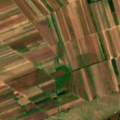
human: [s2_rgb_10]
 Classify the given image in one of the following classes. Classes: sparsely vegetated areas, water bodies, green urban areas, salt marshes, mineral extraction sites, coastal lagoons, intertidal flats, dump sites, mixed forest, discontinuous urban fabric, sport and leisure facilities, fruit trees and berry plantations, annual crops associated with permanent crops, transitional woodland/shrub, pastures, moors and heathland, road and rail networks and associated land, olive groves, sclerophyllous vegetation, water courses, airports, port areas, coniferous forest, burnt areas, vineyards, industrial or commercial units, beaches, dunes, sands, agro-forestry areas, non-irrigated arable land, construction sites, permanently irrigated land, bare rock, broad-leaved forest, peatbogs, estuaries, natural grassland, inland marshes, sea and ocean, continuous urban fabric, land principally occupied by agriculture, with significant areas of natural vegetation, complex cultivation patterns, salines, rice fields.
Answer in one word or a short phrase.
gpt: non-irrigated arable land, pastures, land principally occupied by agriculture, with significant areas of natural vegetation